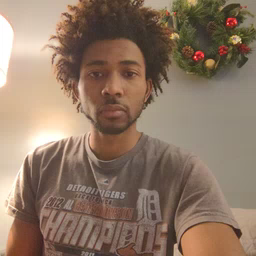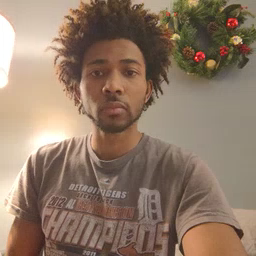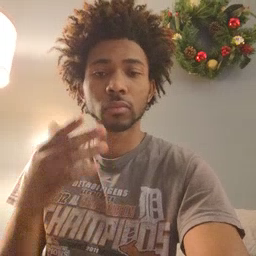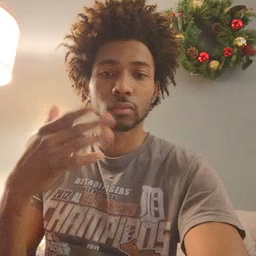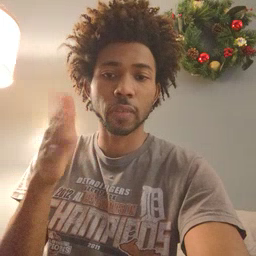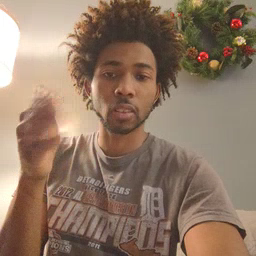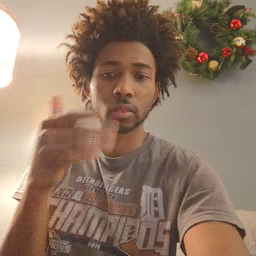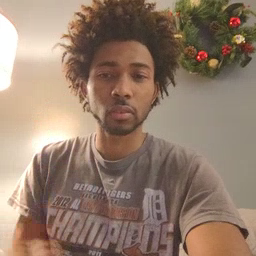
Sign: flag